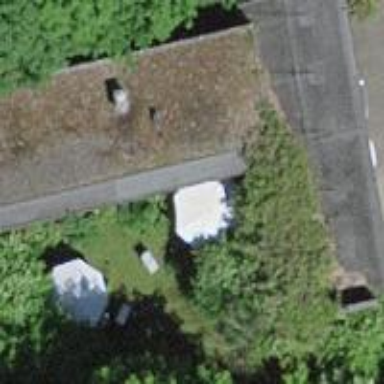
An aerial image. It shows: Garage building.